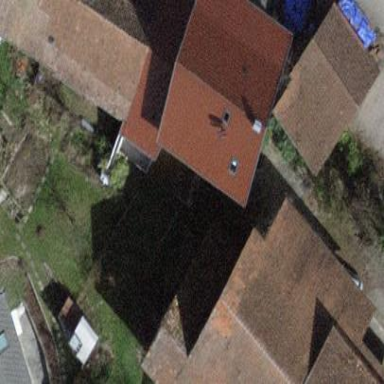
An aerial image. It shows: Terrace building.